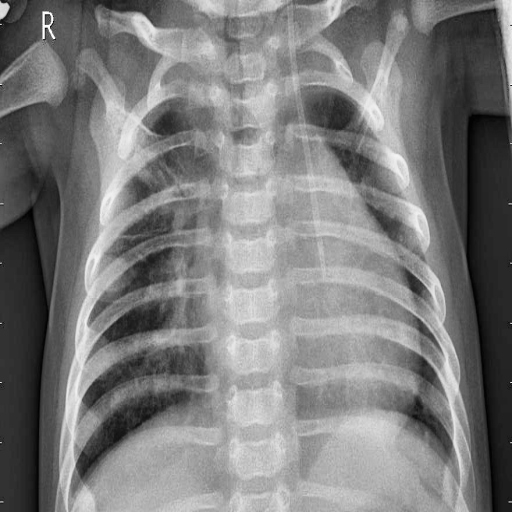
Finding: PNEUMONIA